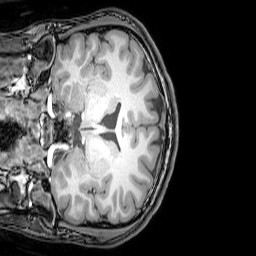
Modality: T1w
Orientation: coronal
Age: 20
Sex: male
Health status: healthy
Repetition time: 0.081 s
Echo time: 0.037 s